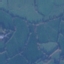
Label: Pasture